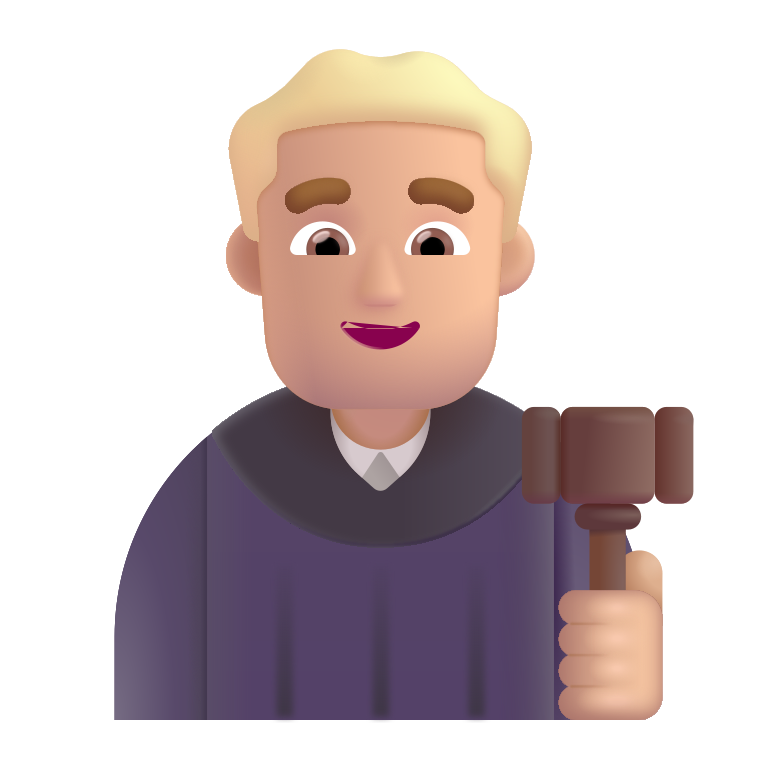
man judge color  light